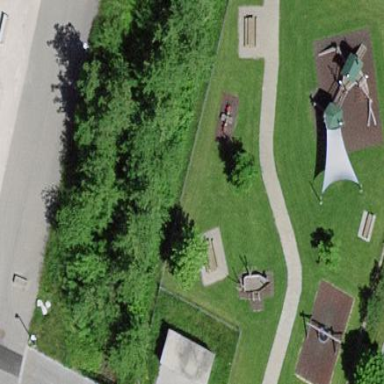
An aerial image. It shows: Playground area for leisure land.